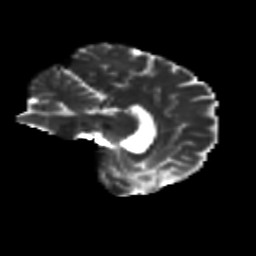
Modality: T2w
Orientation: sagittal
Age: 50
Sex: male
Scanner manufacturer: siemens
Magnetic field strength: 3 T
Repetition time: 8.6 s
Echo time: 0.095 s